Field crop: tomato
Growth stage: 1
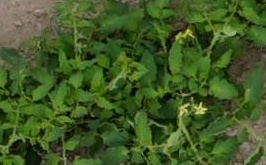
Species: tomato